Brain MRI, t1w sequence, axial 2D slice.
Patient: age 44, sex F, weight 95 kg, height 1.95 m
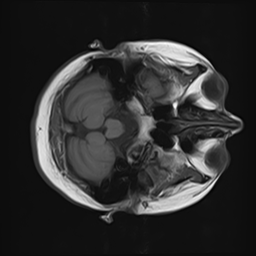